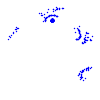
Particle: kaon